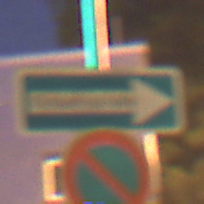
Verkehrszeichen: EinbahnstrasseRechtsweisend
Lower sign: EingeschraenktesHalteverbot
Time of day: Night
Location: Outdoor (Urban)
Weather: PartlyCloudy
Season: NotSpecified
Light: Artificial